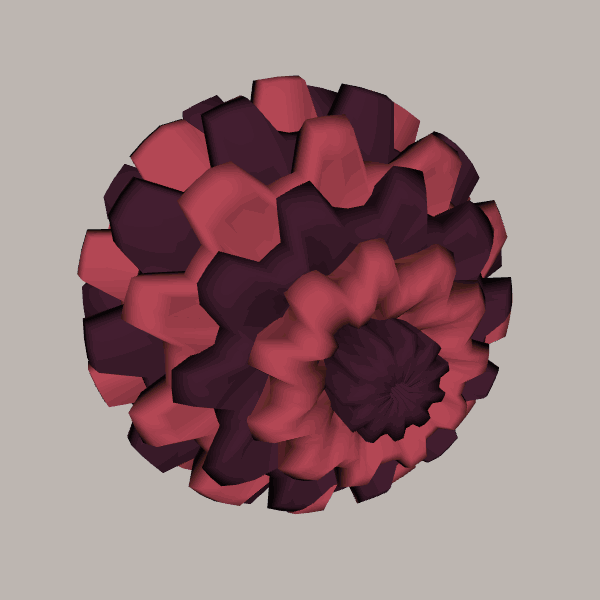
Background: light